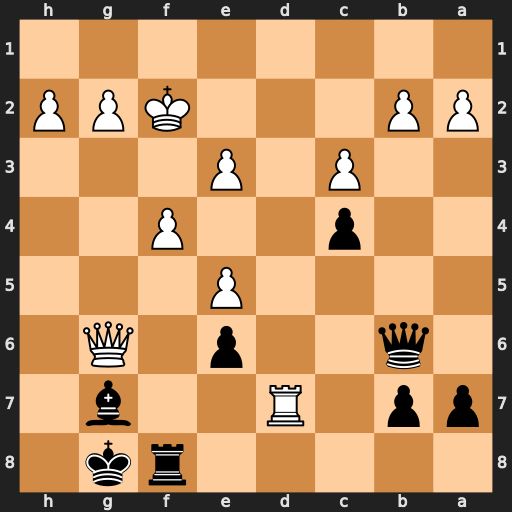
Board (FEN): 5rk1/pp1R2b1/1q2p1Q1/4P3/2p2P2/2P1P3/PP3KPP/8
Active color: b
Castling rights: -
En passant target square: -
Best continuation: Rxf4+ Ke2 Qxb2+ Rd2 Rf2+ Kxf2 Qxd2+